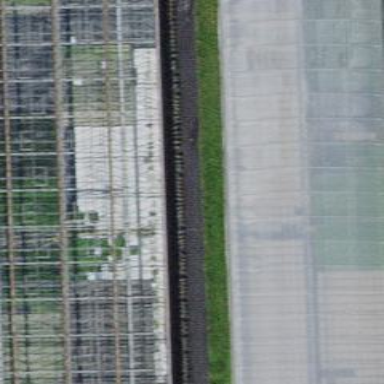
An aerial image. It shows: Greenhouse.